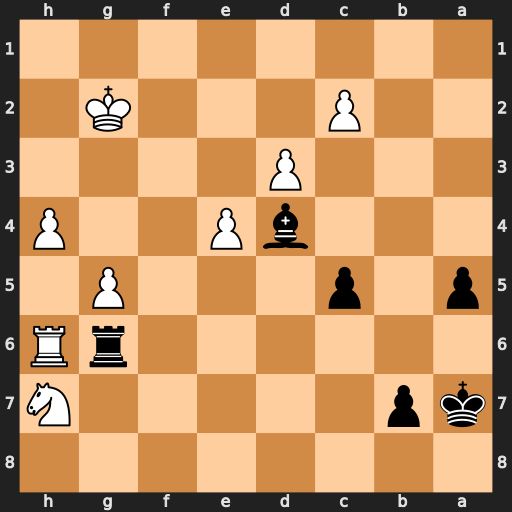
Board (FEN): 8/kp5N/6rR/p1p3P1/3bP2P/3P4/2P3K1/8
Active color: b
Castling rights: -
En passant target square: -
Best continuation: Rxh6 gxh6 a4 Nf8 a3 Ne6 a2 Nxd4 a1=Q